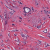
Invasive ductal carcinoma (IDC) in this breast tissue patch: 1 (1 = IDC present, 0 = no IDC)